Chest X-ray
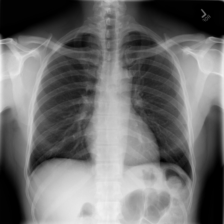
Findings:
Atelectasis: negative
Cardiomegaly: negative
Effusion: negative
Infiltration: positive
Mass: negative
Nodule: negative
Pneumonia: negative
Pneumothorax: negative
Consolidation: negative
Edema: negative
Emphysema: negative
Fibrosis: negative
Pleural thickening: negative
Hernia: negative